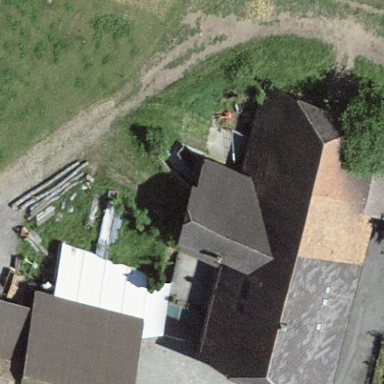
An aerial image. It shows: Farm building.